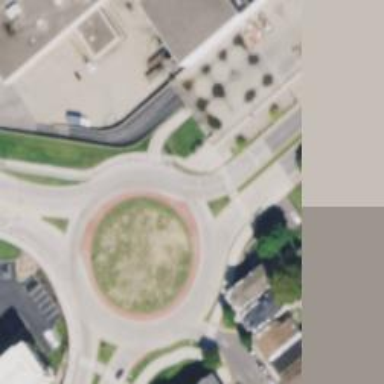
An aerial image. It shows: Primary highway intersecting roundabout.